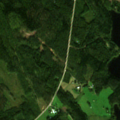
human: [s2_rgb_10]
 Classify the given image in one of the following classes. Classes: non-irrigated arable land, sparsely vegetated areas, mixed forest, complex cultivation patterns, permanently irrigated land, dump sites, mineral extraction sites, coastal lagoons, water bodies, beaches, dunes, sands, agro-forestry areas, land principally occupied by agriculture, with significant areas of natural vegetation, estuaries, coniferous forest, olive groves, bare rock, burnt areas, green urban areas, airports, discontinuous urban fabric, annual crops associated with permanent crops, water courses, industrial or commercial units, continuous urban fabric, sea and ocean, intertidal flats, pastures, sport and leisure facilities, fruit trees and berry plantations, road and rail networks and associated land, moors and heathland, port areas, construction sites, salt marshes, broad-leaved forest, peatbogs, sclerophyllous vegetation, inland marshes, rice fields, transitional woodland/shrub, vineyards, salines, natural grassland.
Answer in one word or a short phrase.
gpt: coniferous forest, mixed forest, transitional woodland/shrub, water bodies